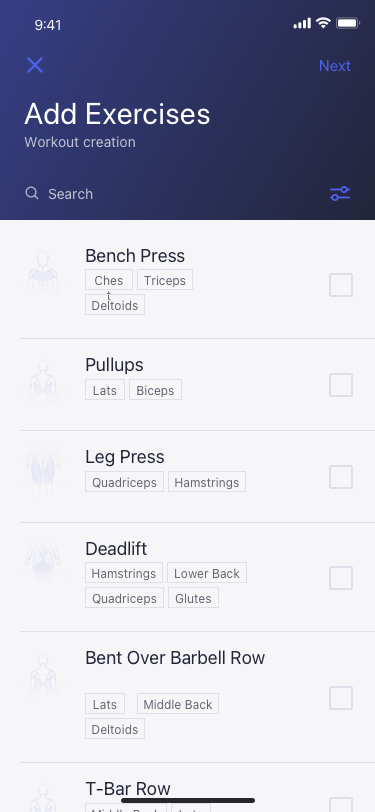
Text in this UI design:
Search
Workout creation